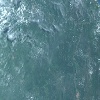
Label: land